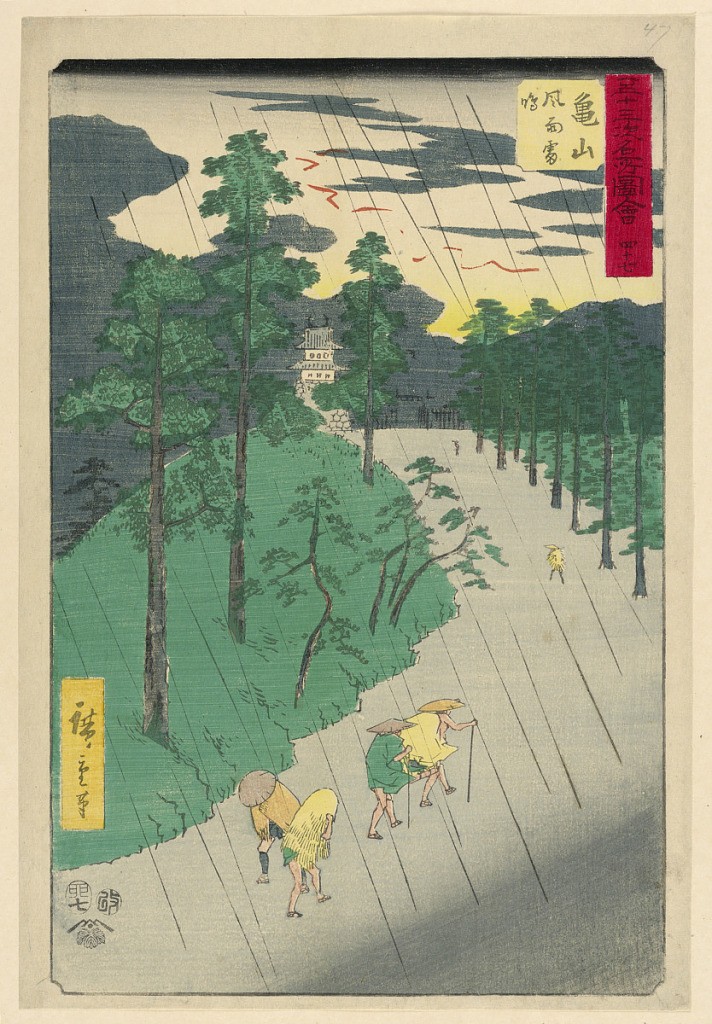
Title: Figures Walking Through the Rain
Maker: Ando Hiroshige, Japanese, 1797–1858
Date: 1797-1858
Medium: Woodblock print in colored ink on paper
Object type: Print
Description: This rainy scene shows men running towards the building towards the pagoda. Hiroshige is working on perspective in this print; the figures progressively get smaller the further they are away from the main four characters.